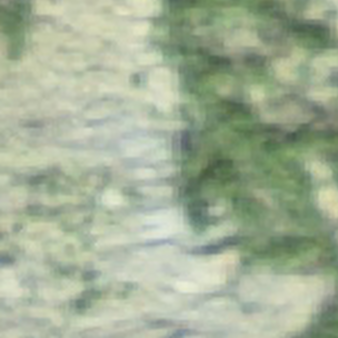
Label: other